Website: lowes
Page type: review-order
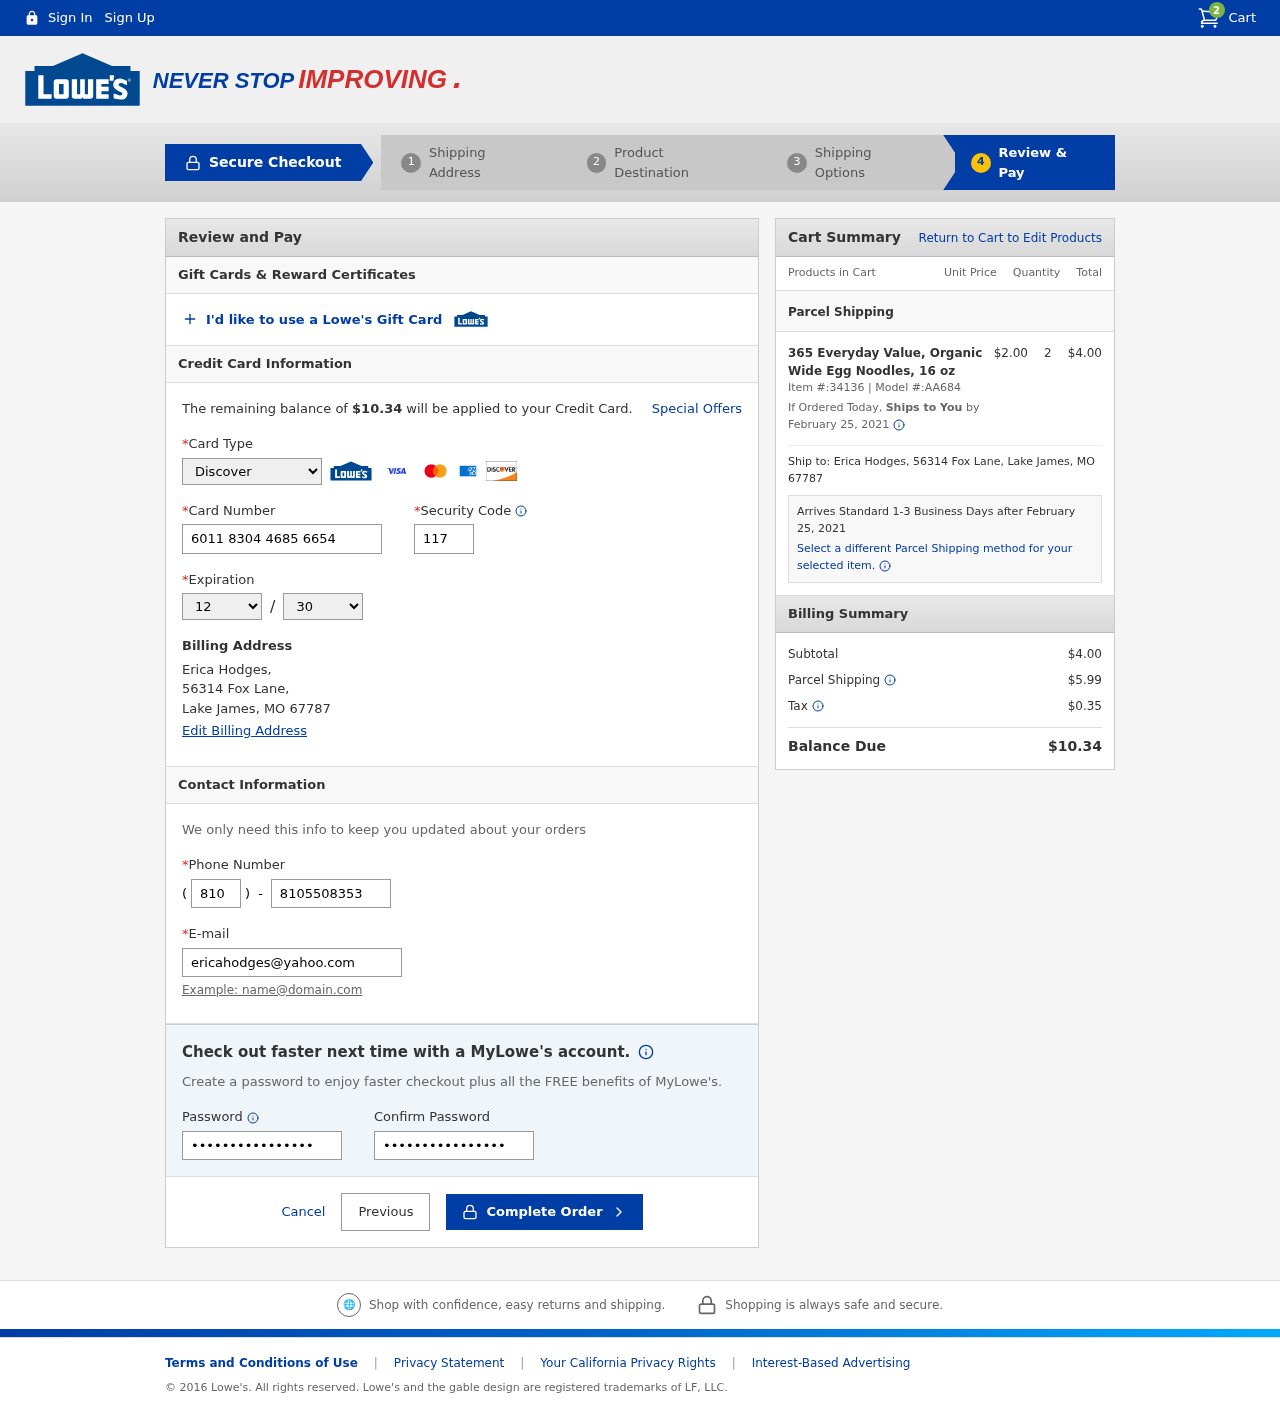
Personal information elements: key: PII_CARD_CVV
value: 117
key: PII_CARD_EXPIRY_MONTH
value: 12
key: PII_CARD_EXPIRY_YEAR
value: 30
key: PII_CARD_NUMBER
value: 6011 8304 4685 6654
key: PII_CARD_TYPE
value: Discover
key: PII_CITY
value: Lake James
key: PII_EMAIL
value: ericahodges@yahoo.com
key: PII_FULLNAME
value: Erica Hodges,
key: PII_PHONE
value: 8105508353
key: PII_PHONE_AREA
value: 810
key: PII_POSTCODE
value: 67787
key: PII_STATE_ABBR
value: MO
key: PII_STREET
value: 56314 Fox Lane
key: PII_STREET
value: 56314 Fox Lane,
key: PII_FULLNAME2
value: Erica Hodges
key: PII_POSTCODE_FULL
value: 67787
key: PII_CITY_STATE
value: Lake James, MO
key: PII_CITY_STATE_ZIP
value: Lake James, MO 67787
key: PII_POSTCODE_NUMERIC
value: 67787
Product elements: key: PRODUCT1_NAME
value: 365 Everyday Value, Organic Wide Egg Noodles, 16 oz
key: PRODUCT1_PRICE
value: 2
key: PRODUCT1_QUANTITY
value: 2
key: PRODUCT1_ITEM_NUMBER
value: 34136
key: PRODUCT1_MODEL_NUMBER
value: AA684
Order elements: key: ORDER_NUM_ITEMS
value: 2
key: ORDER_TOTAL
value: $10.34
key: ORDER_SHIPPING_DATE
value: February 25, 2021
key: ORDER_SUBTOTAL
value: $4.00
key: ORDER_SHIPPING_DATE2
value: February 25, 2021
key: ORDER_SUBTOTAL2
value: $4.00
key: ORDER_SHIPPING_COST
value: $5.99
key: ORDER_TAX
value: $0.35